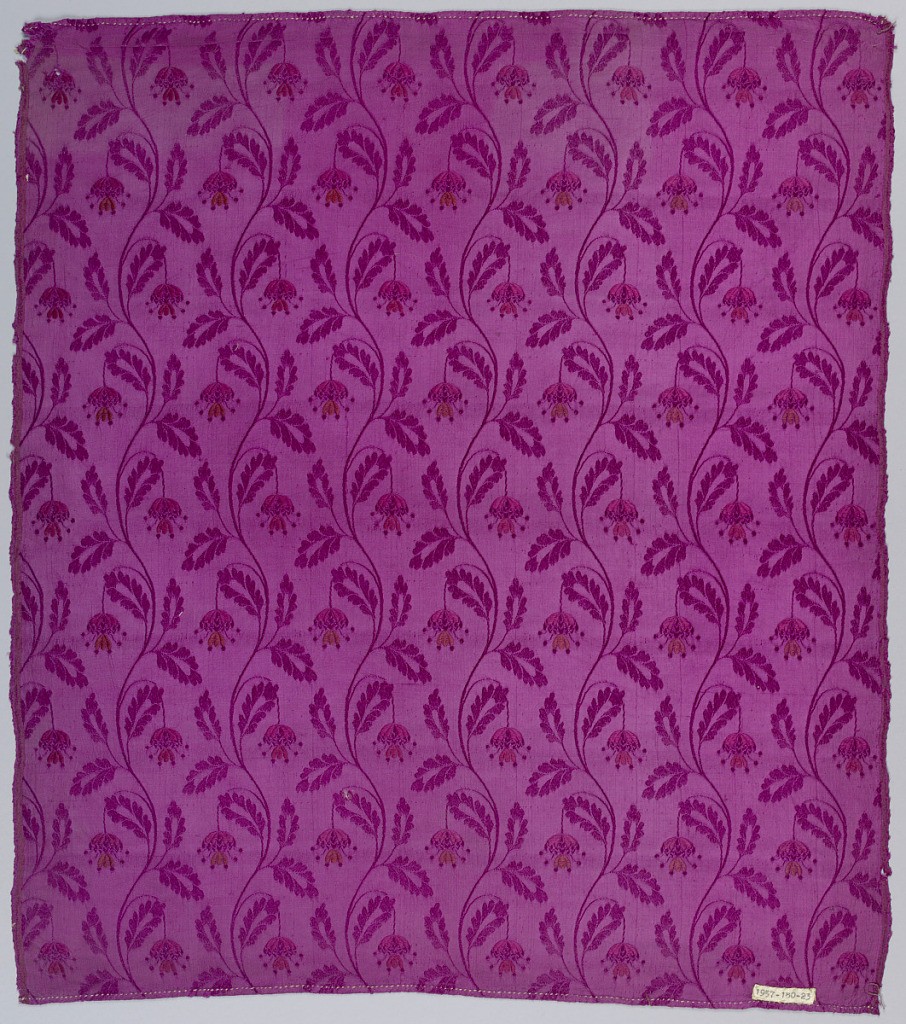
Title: Textile
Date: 19th century
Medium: silk Technique: plain compound weave
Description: Bright magenta dress silk with a meandering vertical floral design. Dark brown and dark red leaves of small flowers brocaded in lancé technique.